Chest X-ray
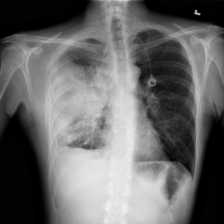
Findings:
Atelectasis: negative
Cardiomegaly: negative
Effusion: positive
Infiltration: positive
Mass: positive
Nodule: negative
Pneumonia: negative
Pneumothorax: negative
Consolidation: negative
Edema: negative
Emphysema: negative
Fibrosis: negative
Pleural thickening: negative
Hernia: negative